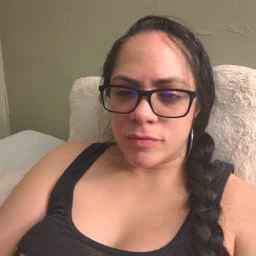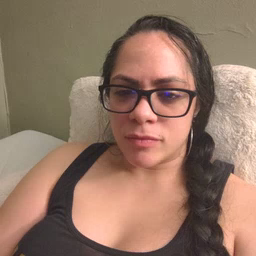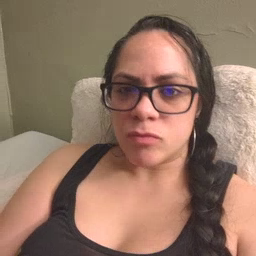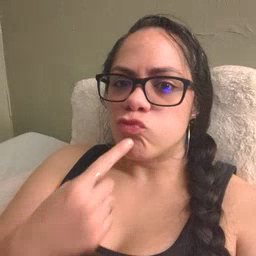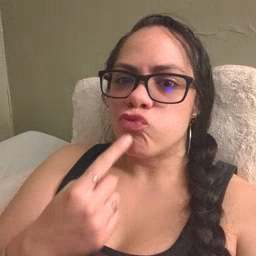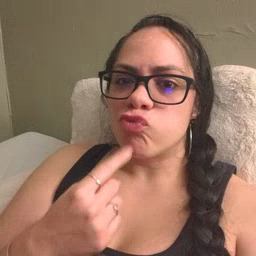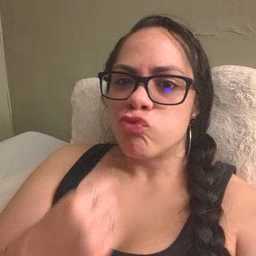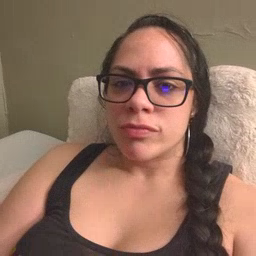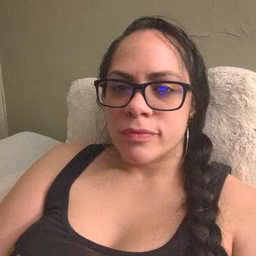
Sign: red